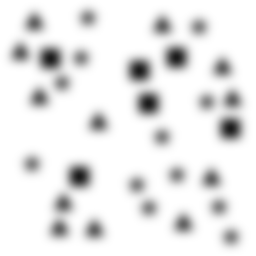
Squares: 6
Triangles: 12
Stars: 12
Total shapes: 30